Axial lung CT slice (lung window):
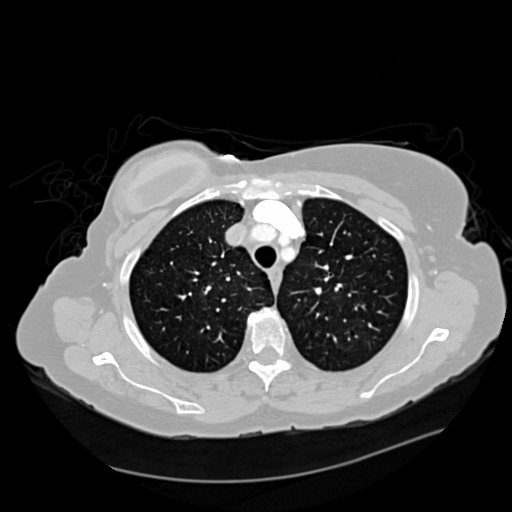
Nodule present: no